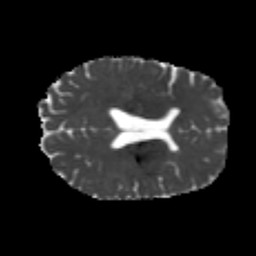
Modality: MD
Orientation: axial
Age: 21
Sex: female
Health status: healthy
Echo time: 0.074 s